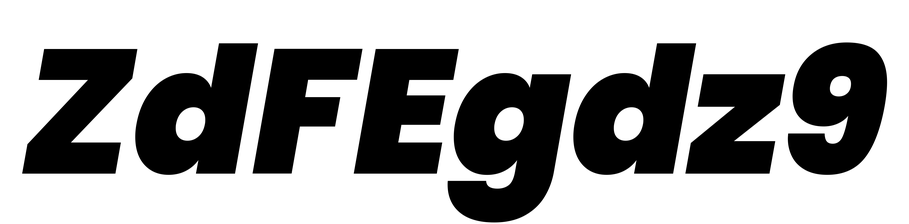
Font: Poppins-BlackItalic